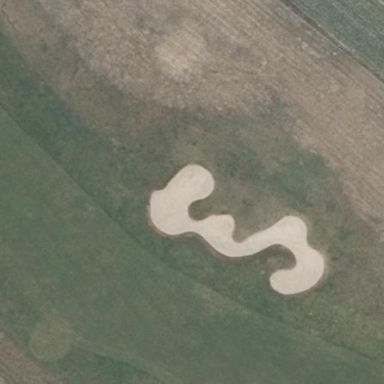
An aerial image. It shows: Golf bunker filled with sandy terrain.